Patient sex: M
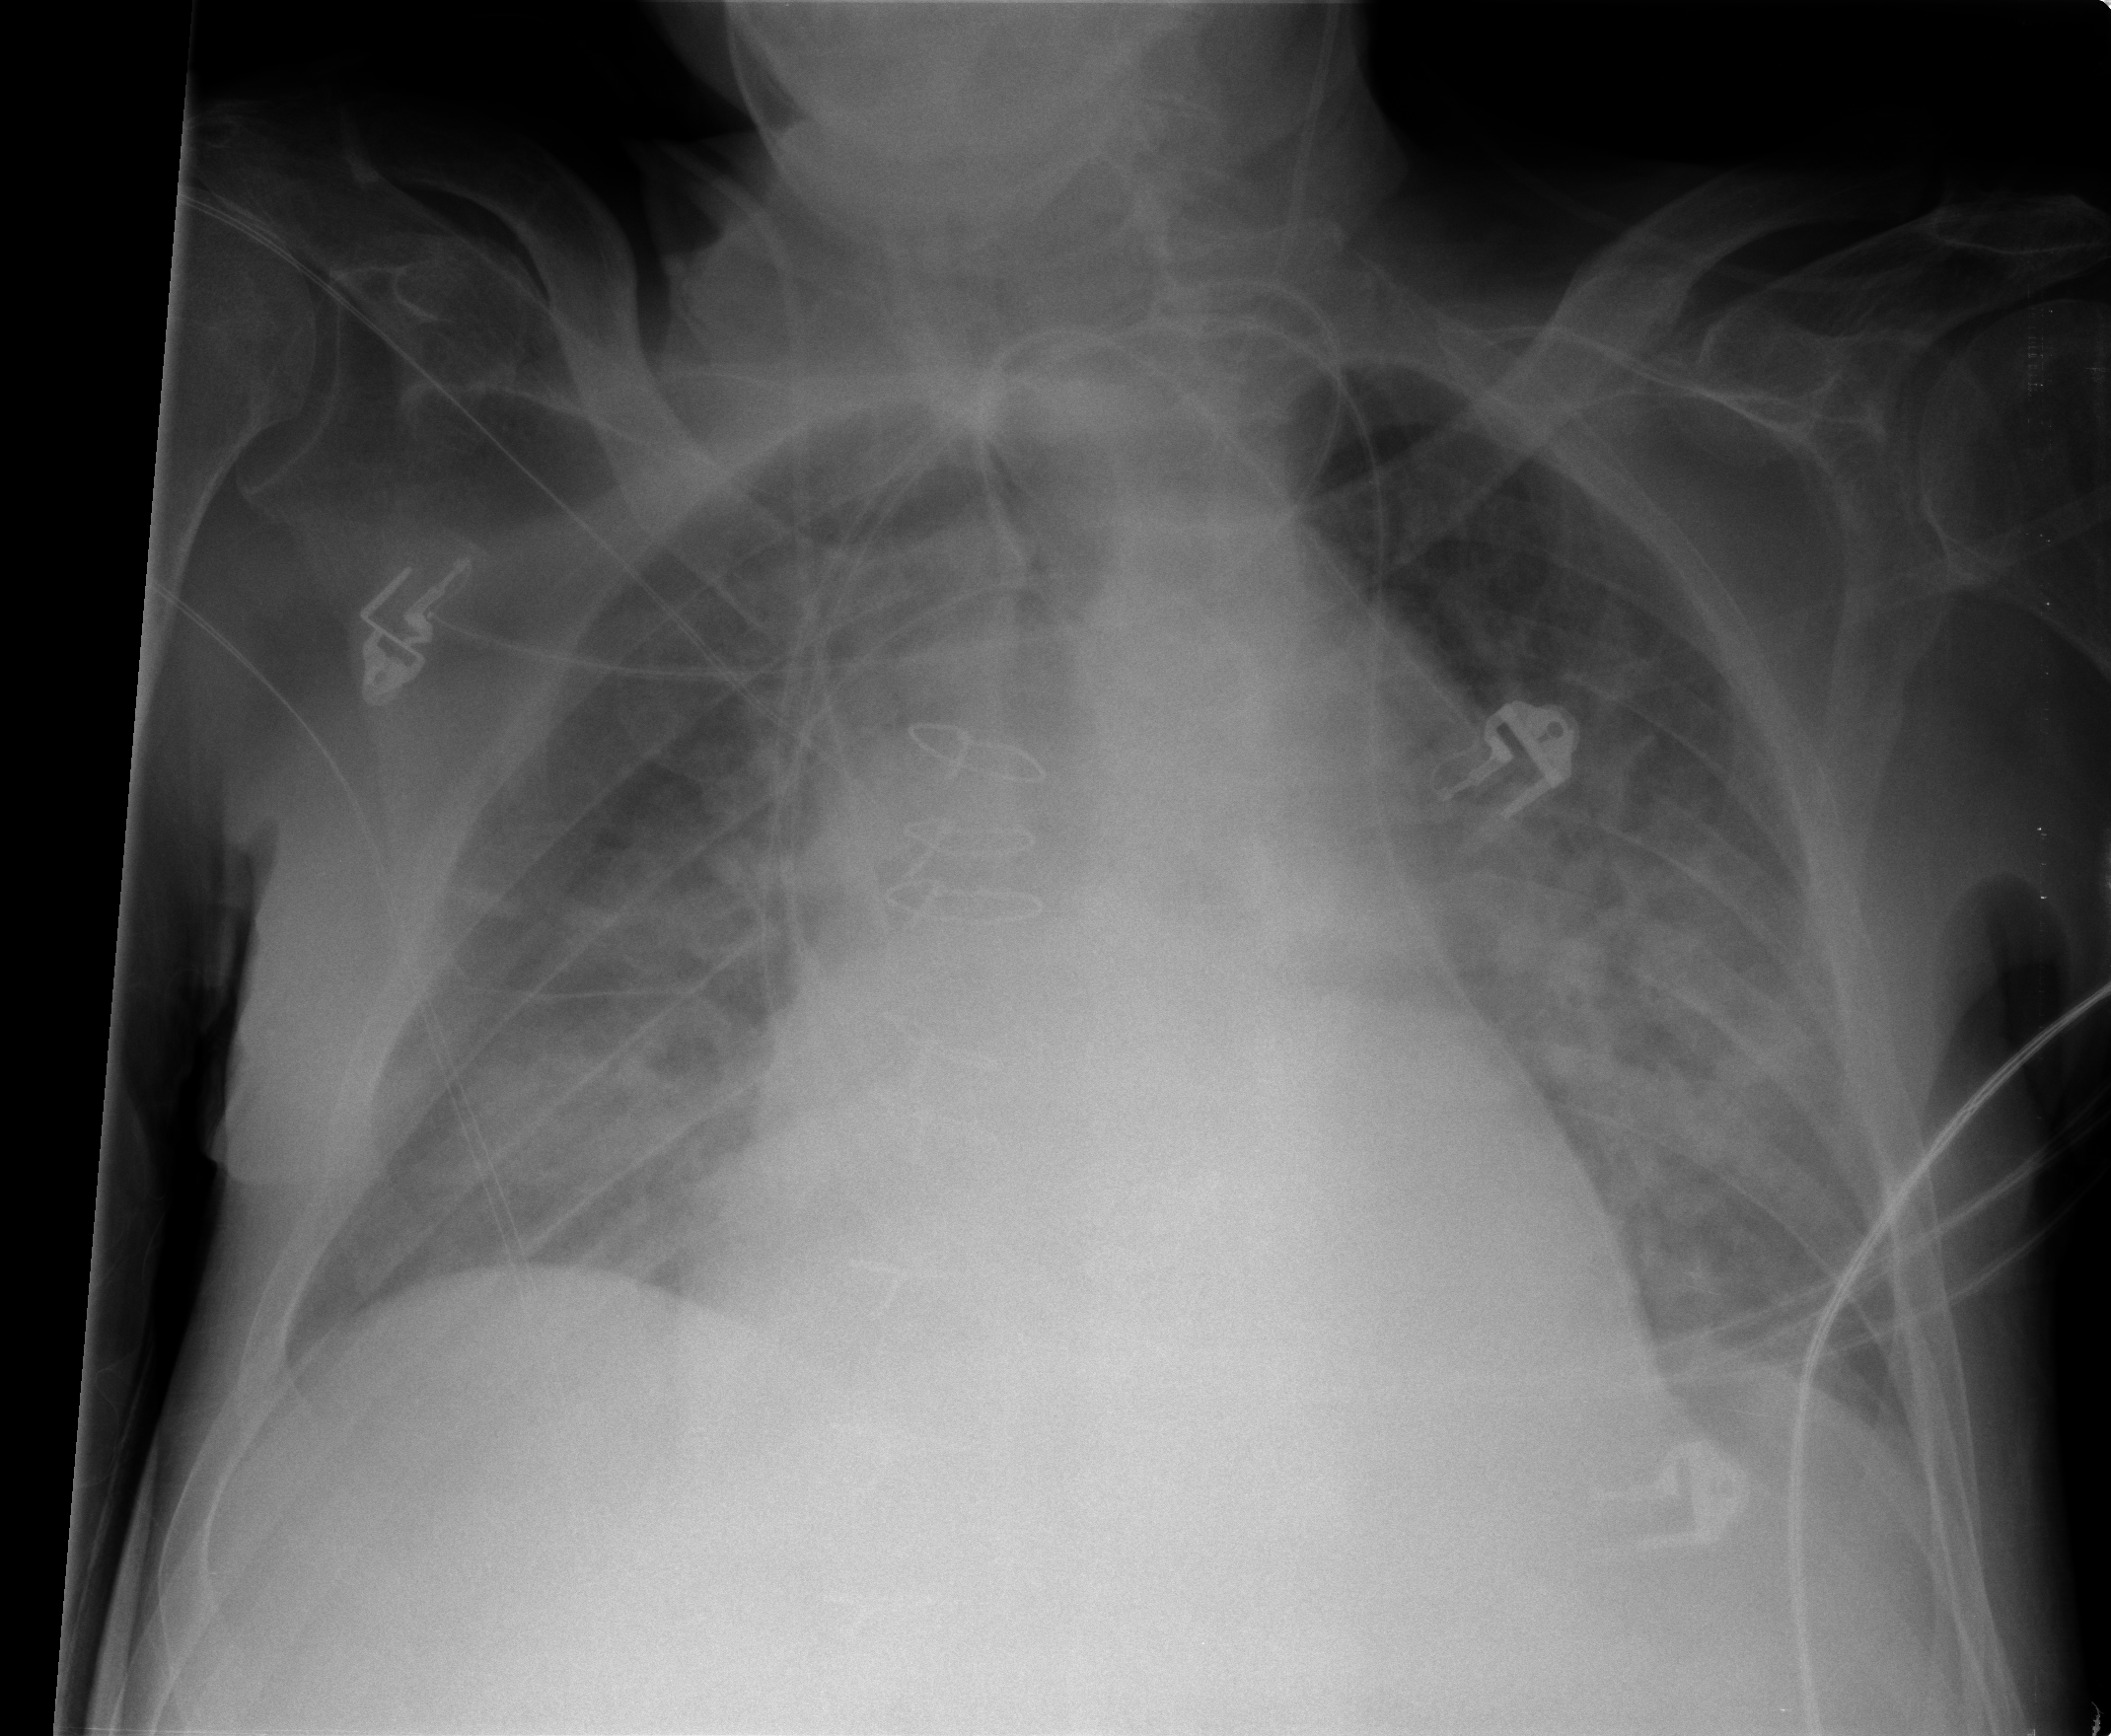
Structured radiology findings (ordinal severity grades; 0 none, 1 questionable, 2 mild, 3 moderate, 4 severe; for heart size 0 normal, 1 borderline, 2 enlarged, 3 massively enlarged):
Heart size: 0
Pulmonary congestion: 3
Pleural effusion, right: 0
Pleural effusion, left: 0
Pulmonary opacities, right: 2
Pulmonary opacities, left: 2
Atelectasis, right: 3
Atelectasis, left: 3